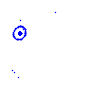
Particle: pion